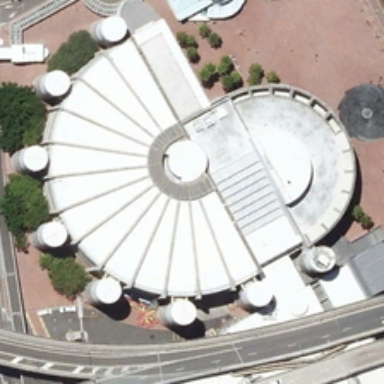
The center is surrounded by dark green trees .